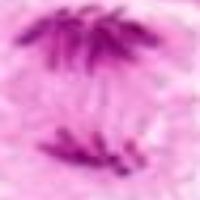
Label: anaphase